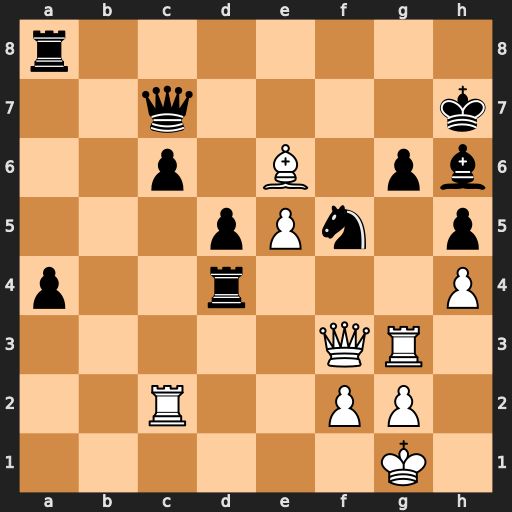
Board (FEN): r7/2q4k/2p1B1pb/3pPn1p/p2r3P/5QR1/2R2PP1/6K1
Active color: w
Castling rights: -
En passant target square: -
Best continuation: Bxf5 gxf5 Qxh5